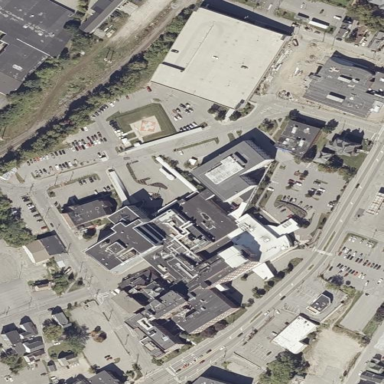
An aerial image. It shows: Healthcare facility identified as hospital.